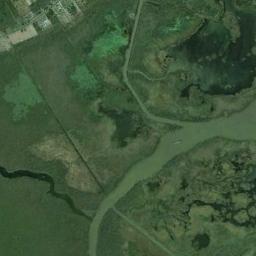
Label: wetland